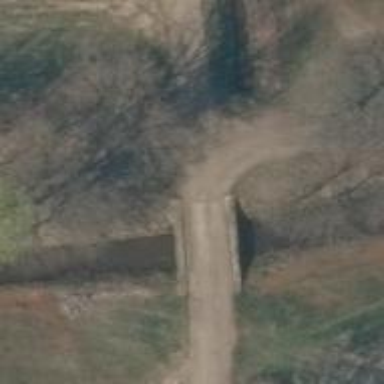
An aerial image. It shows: Track road on bridge.